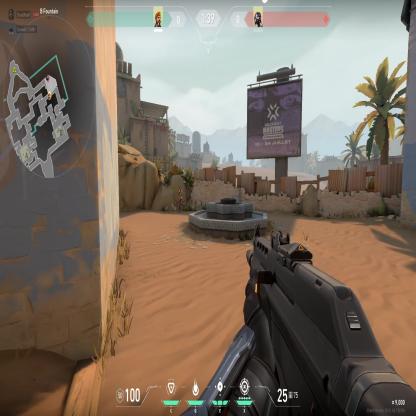
Label: enemy